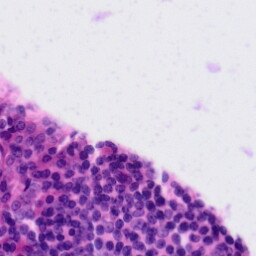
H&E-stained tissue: Tonsil